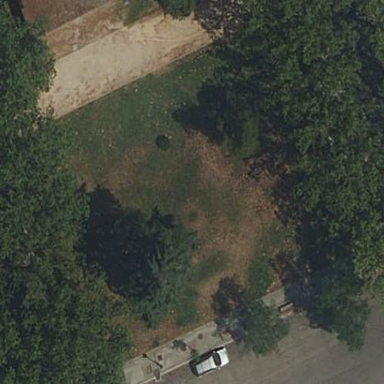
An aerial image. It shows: Garden with kerb barrier.